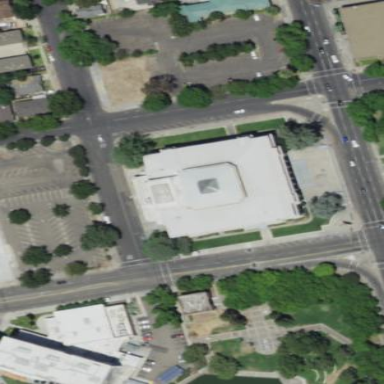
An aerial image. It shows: Theatre building.